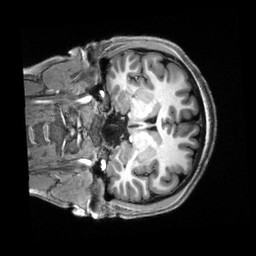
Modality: T1w
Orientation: coronal
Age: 24
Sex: female
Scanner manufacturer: siemens
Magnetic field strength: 3 T
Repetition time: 2.5 s
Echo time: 0.00222 s